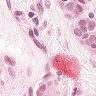
Metastatic tissue present: yes